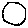
Label: circle